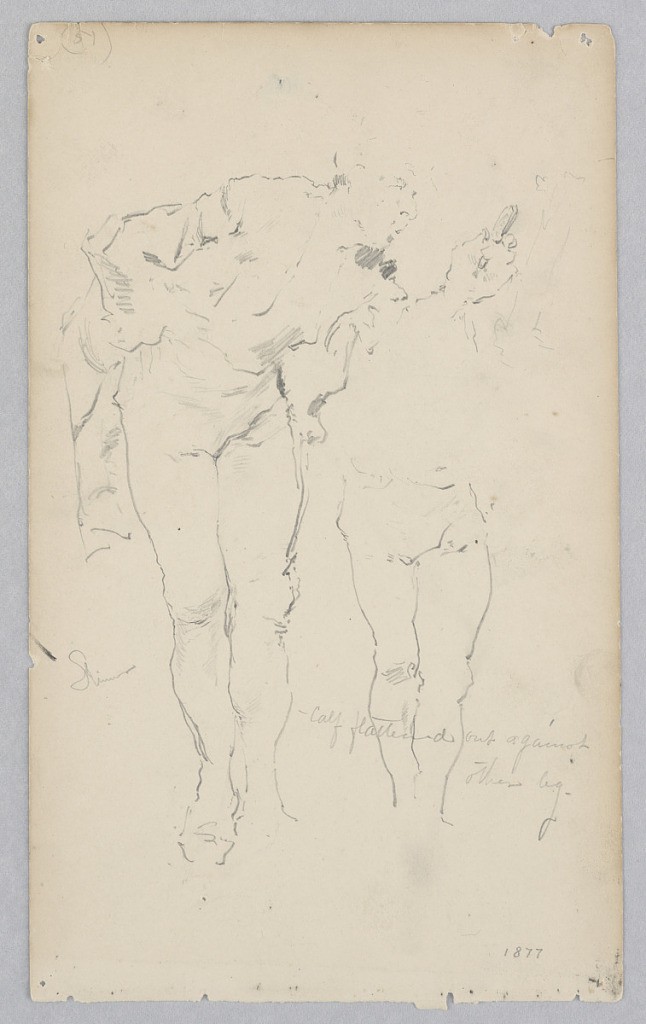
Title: Man
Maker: Robert Frederick Blum, American, 1857–1903
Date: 1877
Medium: Graphite on wove paper
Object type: Drawing
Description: Sketch of a male figure wearing a tailcoat bending over to examine a small object in his left hand; Center right, detailed sketch of legs to further depict his trousers.